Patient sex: M
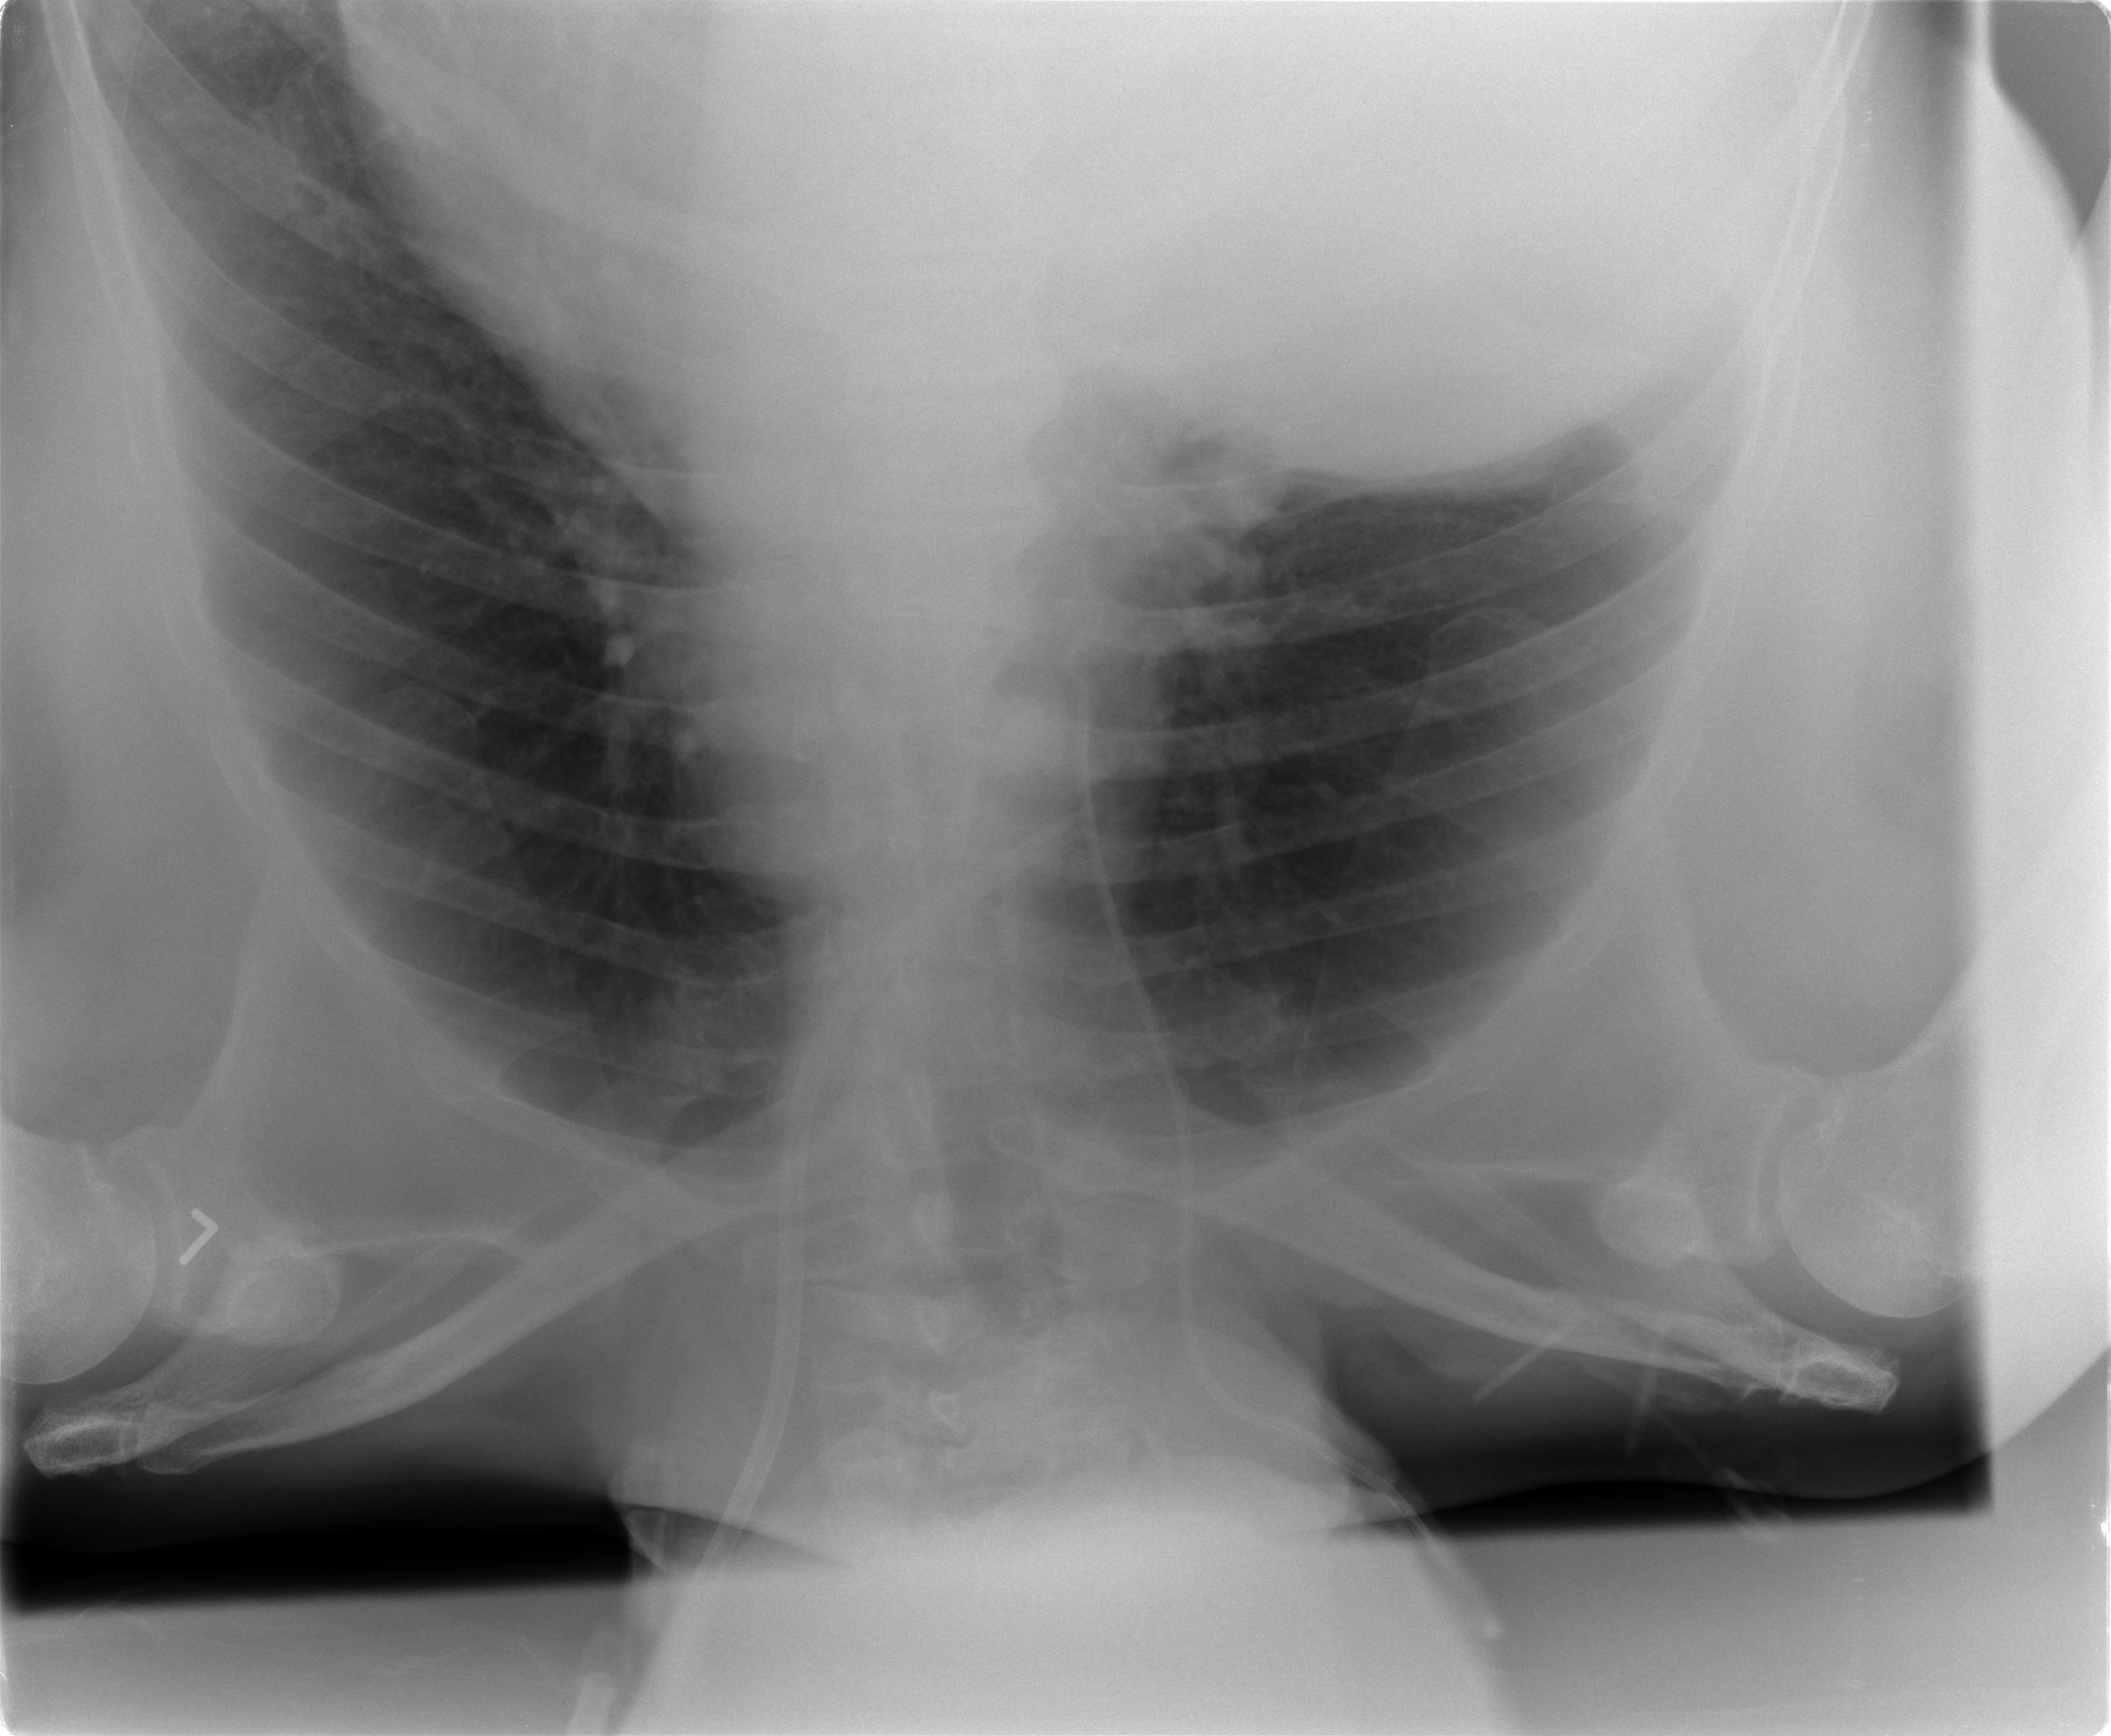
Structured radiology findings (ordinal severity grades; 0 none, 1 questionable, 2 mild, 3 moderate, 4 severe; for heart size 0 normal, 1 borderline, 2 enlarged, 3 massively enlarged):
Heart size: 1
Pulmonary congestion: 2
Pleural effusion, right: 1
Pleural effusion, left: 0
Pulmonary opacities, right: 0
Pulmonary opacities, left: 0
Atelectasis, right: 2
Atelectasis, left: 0